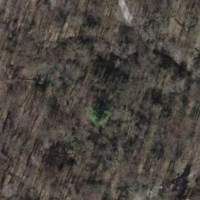
EUNIS habitat code: 41
Species observed at this site:
Ilex aquifolium